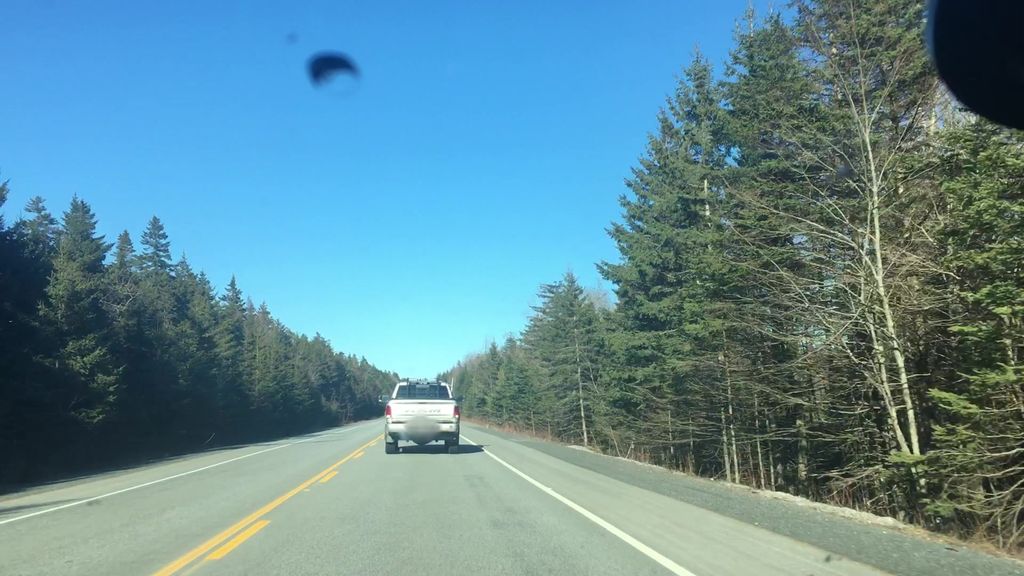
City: halifax